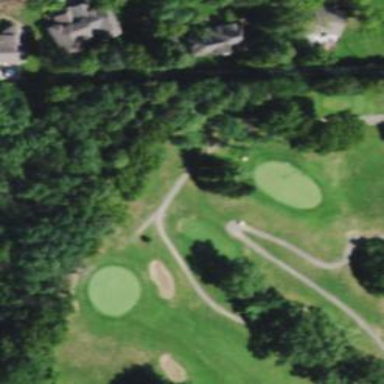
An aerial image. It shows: Path for both roads and golfers.